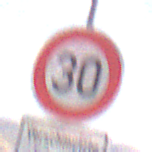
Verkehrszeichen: Geschwindigkeit30
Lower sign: HinweiseAufGefahrenDurchVerbaleAngabe4
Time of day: Midday
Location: Outdoor (Nature)
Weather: PartlyCloudy
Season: NotSpecified
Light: Natural